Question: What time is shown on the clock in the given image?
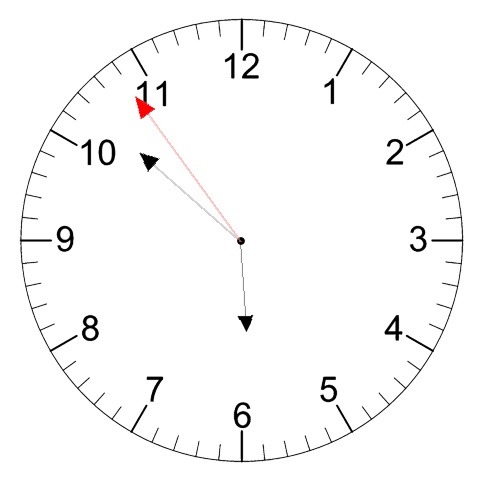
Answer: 05:51:54